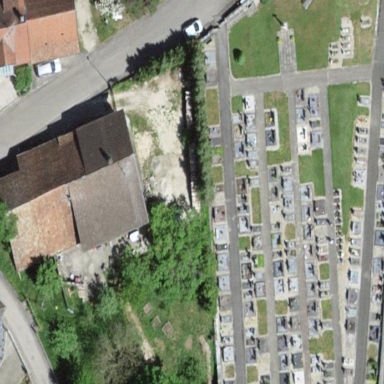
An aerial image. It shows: Cemetery.